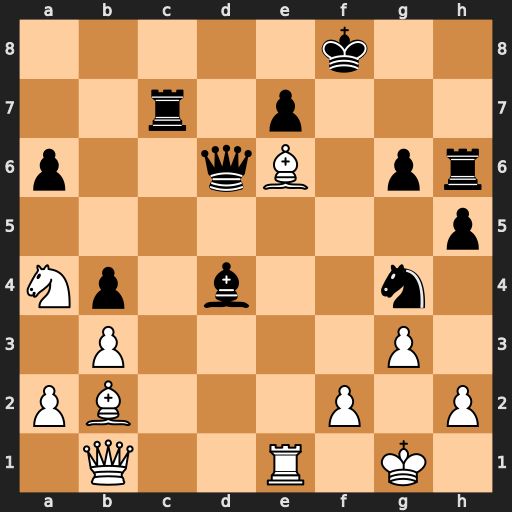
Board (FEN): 5k2/2r1p3/p2qB1pr/7p/Np1b2n1/1P4P1/PB3P1P/1Q2R1K1
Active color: w
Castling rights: -
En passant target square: -
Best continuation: Qe4 Bxf2+ Kf1